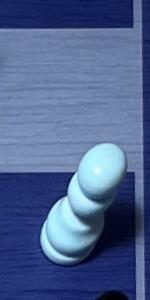
Label: Pawn_White